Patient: sex M, age 32
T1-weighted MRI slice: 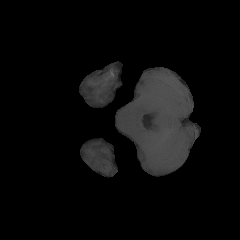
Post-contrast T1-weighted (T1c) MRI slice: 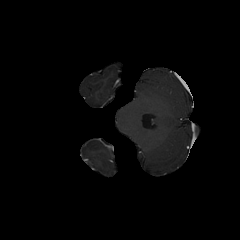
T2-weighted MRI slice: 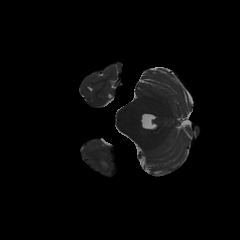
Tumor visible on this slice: yes
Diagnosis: Astrocytoma, IDH-mutant
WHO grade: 2